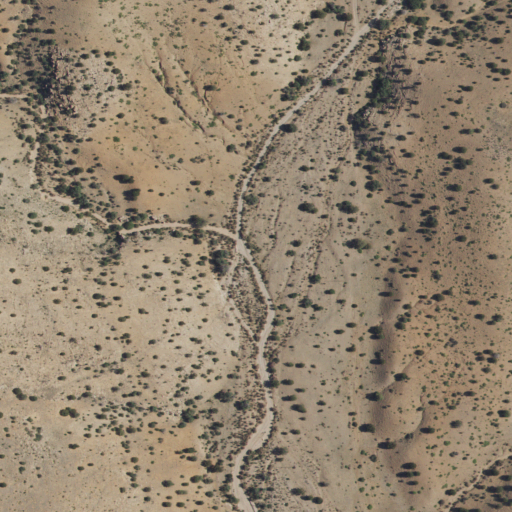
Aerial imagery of valley in New Mexico named Los Tinajas containing shrub, grassland, and evergreen forest